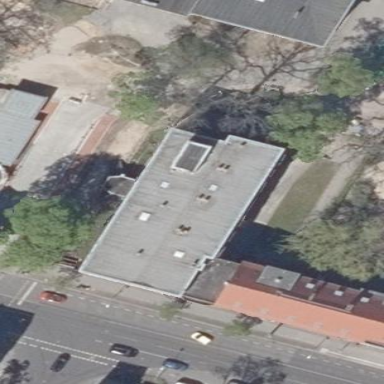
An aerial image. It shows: Red office building with flat roof.